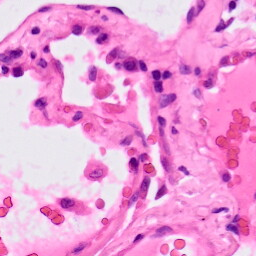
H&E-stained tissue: Lung